Interaction volume radius: 5 \u00c5
Interaction volume height: 25 \u00c5
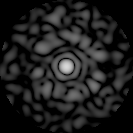
Disorder parameter: 0.8231